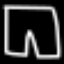
Label: pants